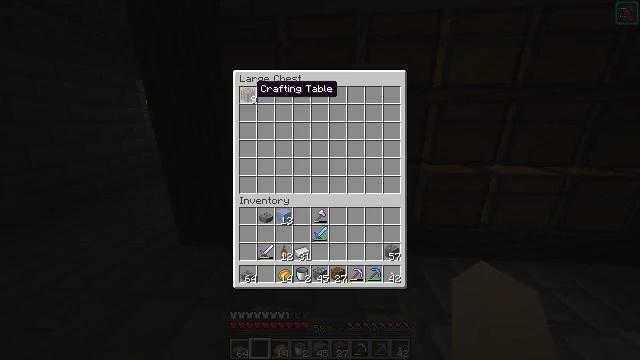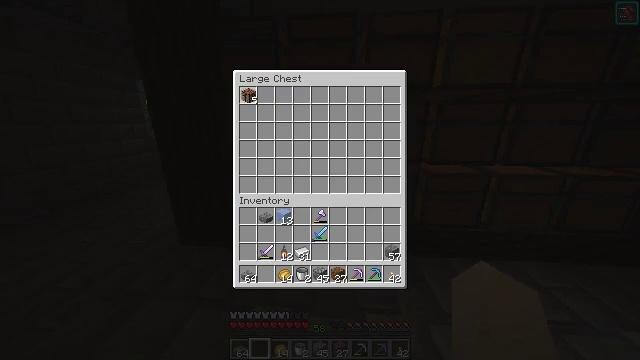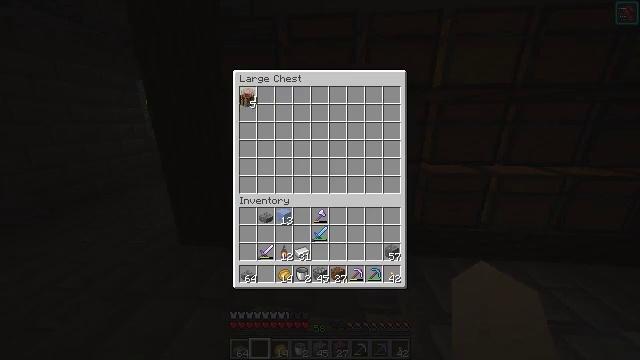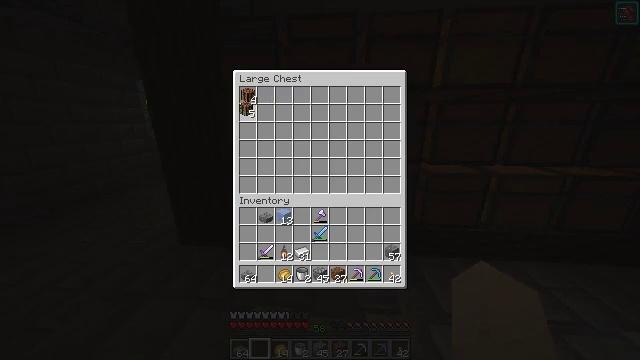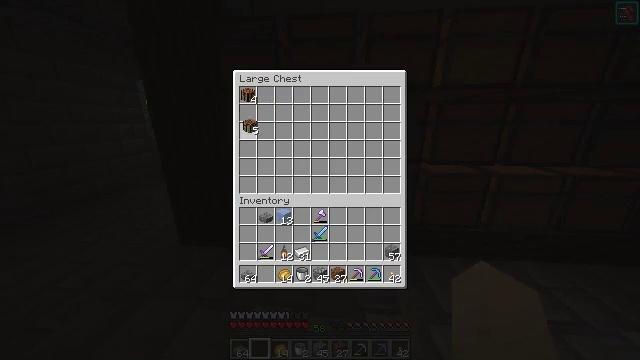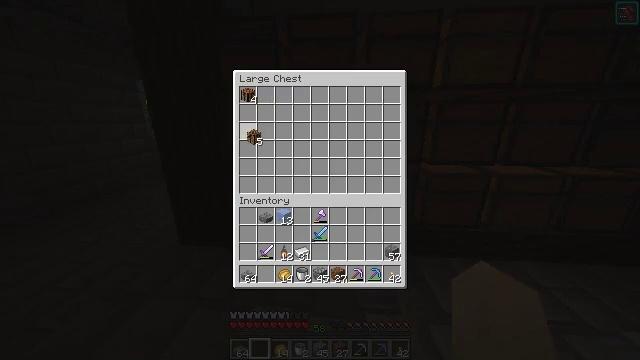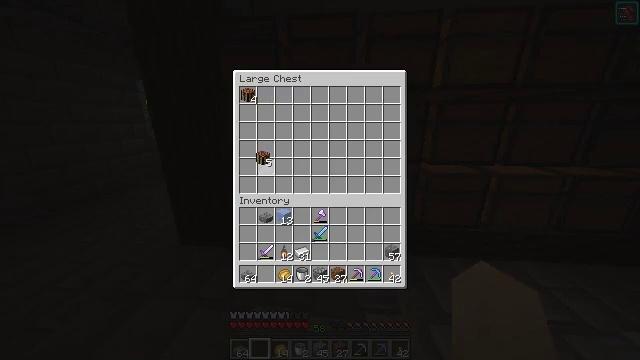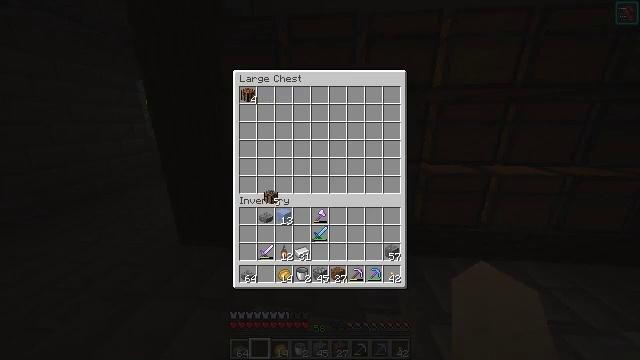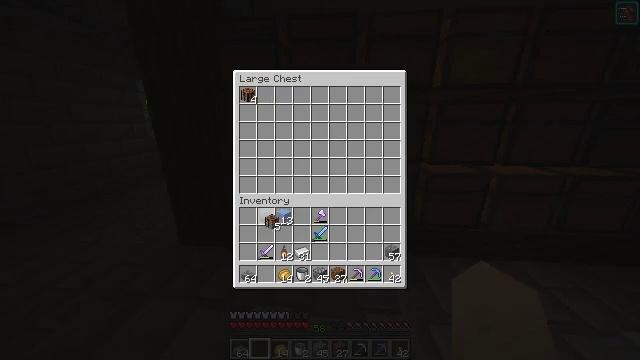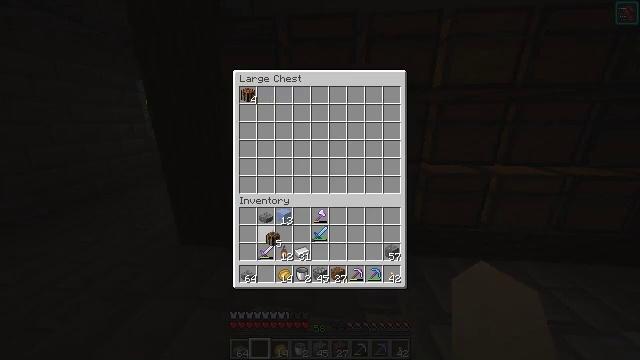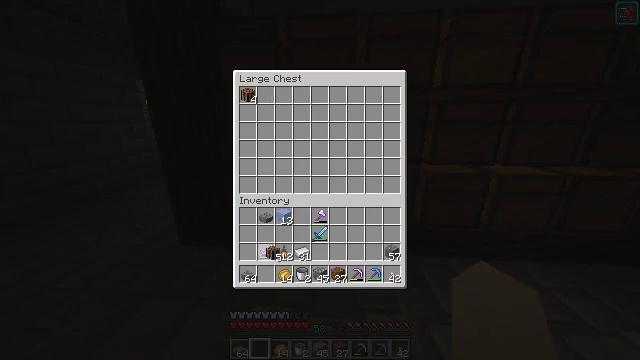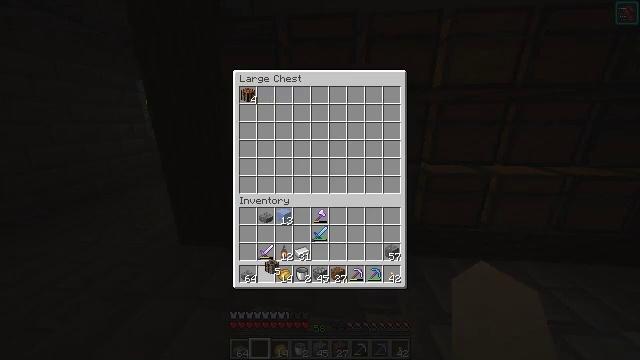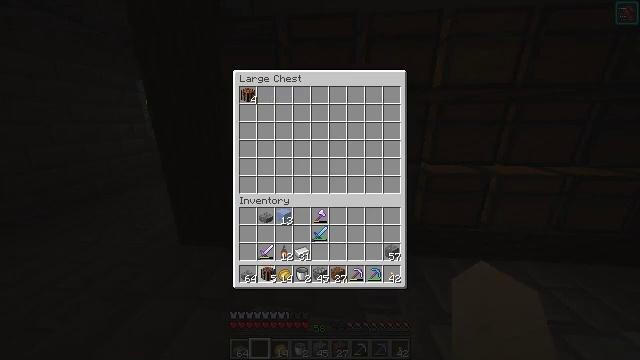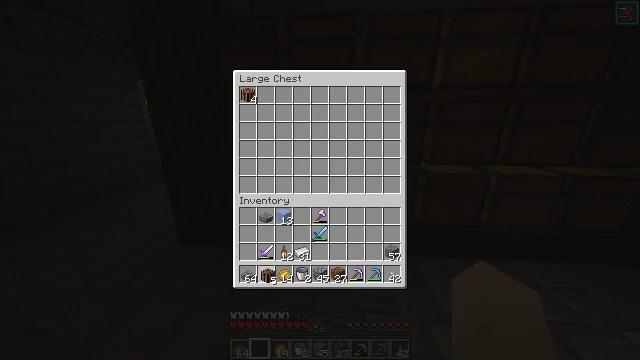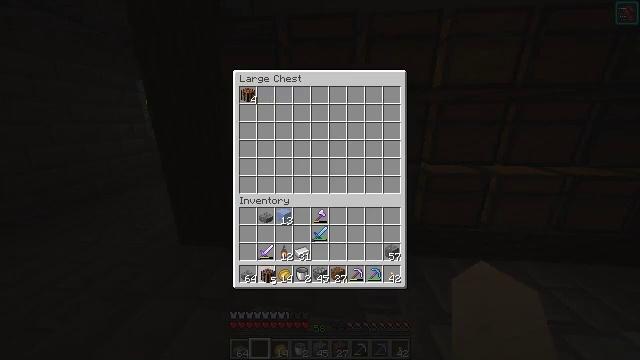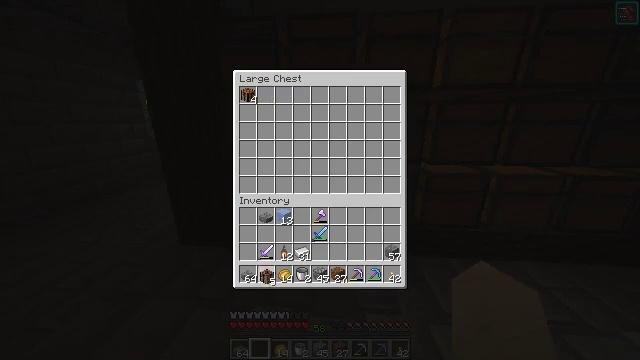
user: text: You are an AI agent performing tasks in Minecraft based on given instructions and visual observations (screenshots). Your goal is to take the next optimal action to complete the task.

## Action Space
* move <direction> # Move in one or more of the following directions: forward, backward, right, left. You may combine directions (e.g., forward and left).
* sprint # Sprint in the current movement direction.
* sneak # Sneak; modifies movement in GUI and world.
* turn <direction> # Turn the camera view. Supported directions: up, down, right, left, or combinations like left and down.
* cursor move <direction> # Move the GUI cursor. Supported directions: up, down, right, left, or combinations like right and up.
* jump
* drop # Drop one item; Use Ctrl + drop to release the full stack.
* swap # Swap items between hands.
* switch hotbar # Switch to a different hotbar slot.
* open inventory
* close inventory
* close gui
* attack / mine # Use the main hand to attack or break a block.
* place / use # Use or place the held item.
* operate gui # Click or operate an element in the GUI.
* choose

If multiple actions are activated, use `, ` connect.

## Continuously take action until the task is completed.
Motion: motion action
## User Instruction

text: Retrieve the torch.
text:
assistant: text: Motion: choose
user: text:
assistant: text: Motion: choose
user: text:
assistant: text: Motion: cursor move down
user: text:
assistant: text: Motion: cursor move down
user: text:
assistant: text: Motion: cursor move down
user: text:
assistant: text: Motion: cursor move right and down
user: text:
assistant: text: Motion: cursor move right and down
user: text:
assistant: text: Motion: cursor move down
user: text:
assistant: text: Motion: cursor move down
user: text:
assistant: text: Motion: cursor move down
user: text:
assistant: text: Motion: cursor move down
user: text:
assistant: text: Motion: cursor move down
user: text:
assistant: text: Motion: no_op
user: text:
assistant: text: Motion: operate gui
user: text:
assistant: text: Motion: operate gui
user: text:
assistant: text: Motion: no_op
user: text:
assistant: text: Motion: no_op
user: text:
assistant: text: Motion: no_op
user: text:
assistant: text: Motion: no_op
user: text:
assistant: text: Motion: turn left and down, close gui
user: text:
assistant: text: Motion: turn left and down
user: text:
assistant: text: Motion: turn left and down
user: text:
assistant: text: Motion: turn left and down
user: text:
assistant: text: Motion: turn left and down
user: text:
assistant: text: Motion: turn left and down
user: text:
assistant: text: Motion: no_op
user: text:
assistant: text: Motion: no_op
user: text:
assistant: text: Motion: no_op
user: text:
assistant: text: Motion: no_op
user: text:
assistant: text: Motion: no_op